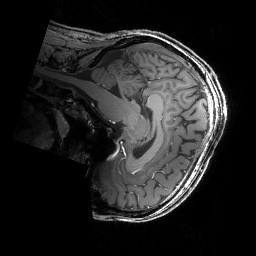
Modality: T1w
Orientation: sagittal
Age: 31
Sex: male
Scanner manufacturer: siemens
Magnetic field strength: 6.98 T
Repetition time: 2.37 s
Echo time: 0.00231 s